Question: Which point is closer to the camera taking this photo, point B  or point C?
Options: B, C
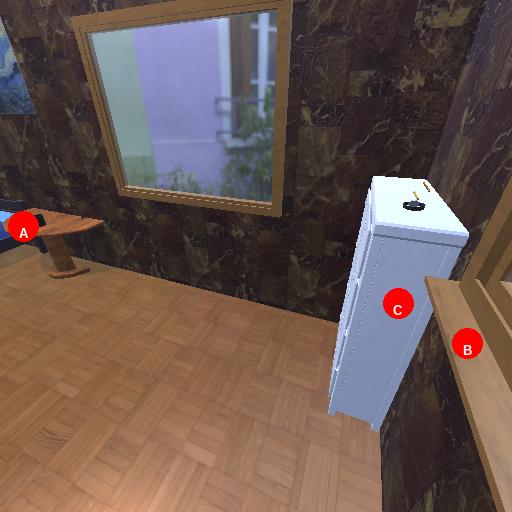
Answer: B